Question: I have an xls. file that contains the following information

I want to delete from R columns D and E and of course that the data of F moves to the left. How I can do that in R?
Thanks
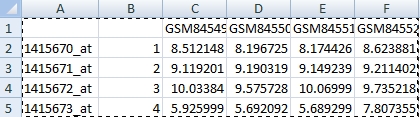
Answer: Read the .xls file into R with one of the several packages (eg. xlsReadWrite:read.xls()), delete the columns :
'''
data$Column <- NULL
or
data <- data[ ,-c(4,5)]
'''
and then write the new data to a .xls file with one of the mentioned packages.